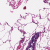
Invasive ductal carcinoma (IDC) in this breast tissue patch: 0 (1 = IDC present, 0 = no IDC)